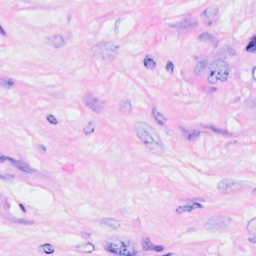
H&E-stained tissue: Breast